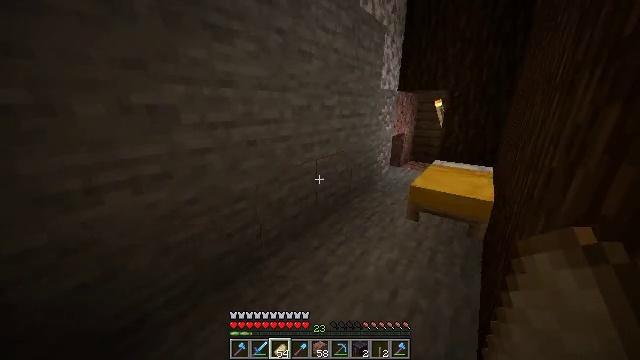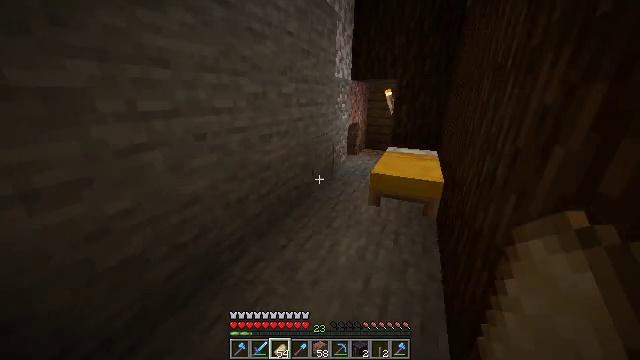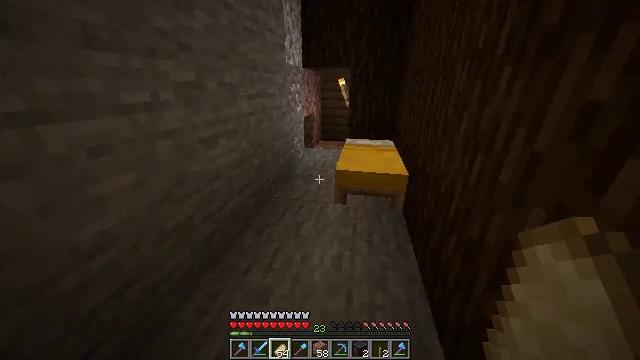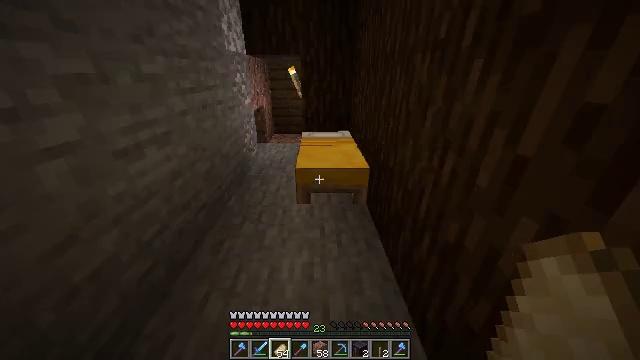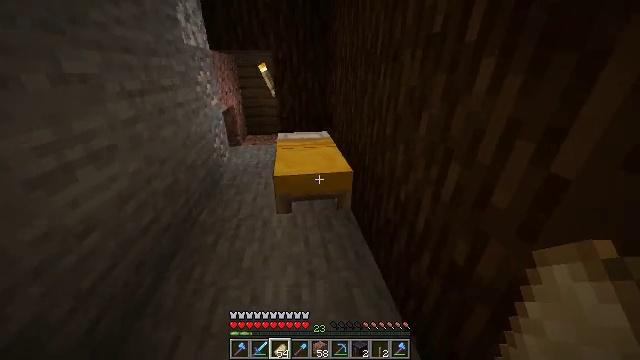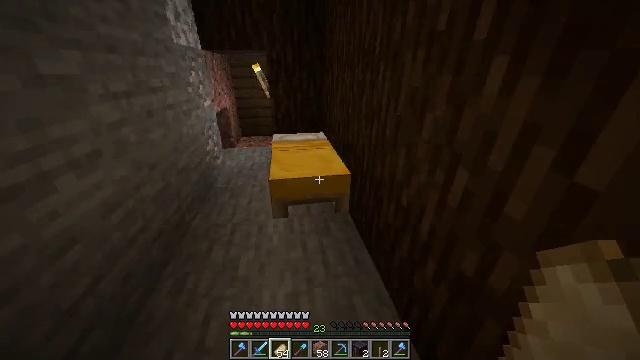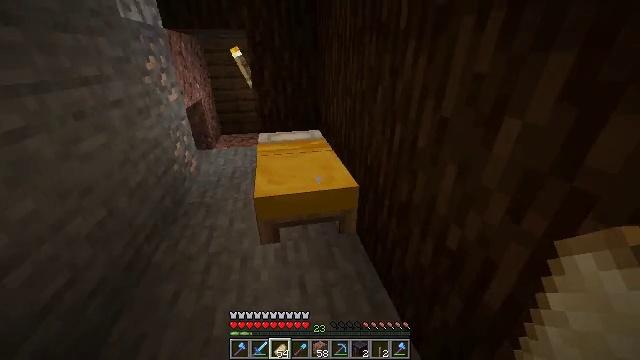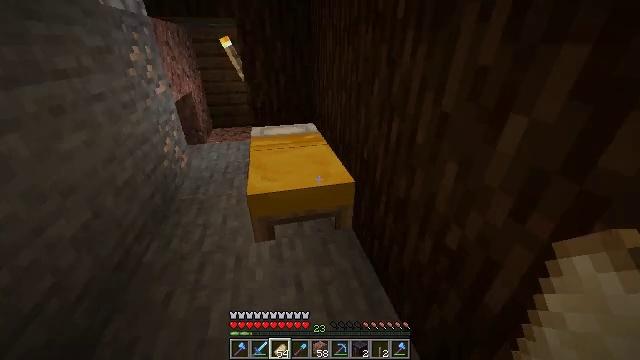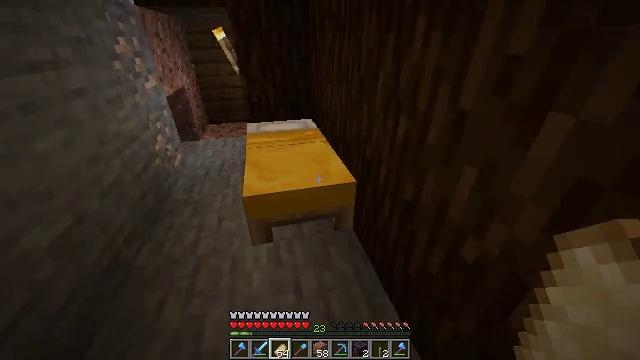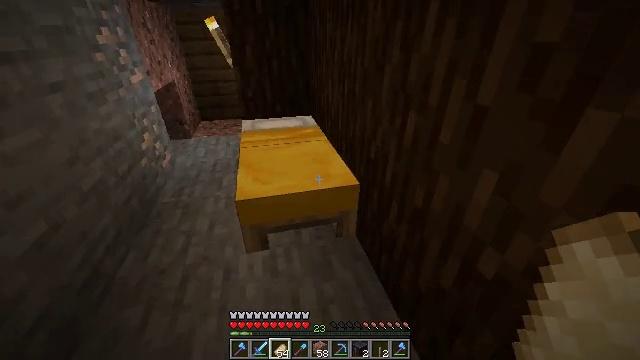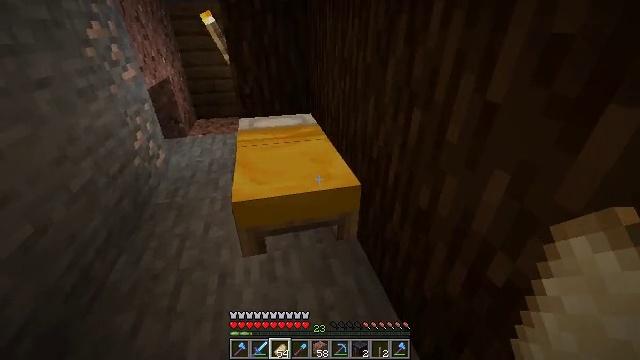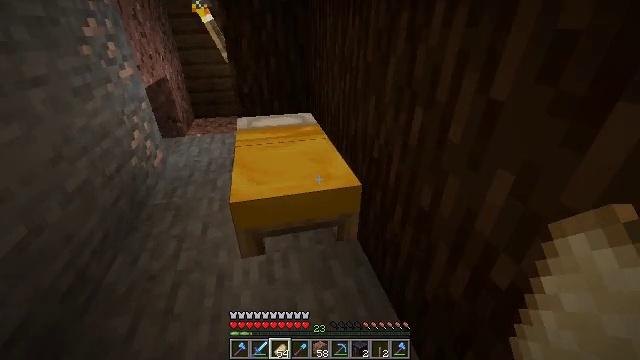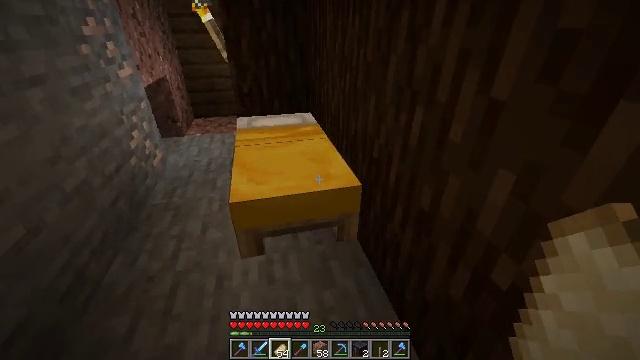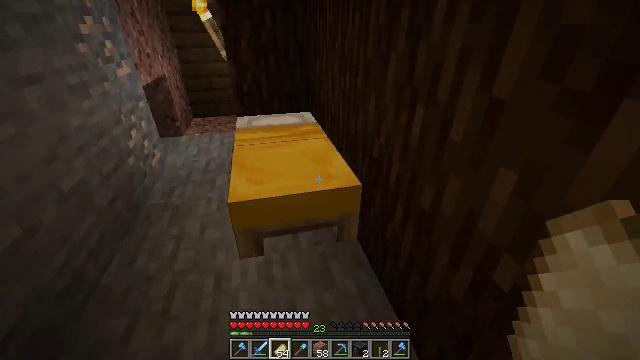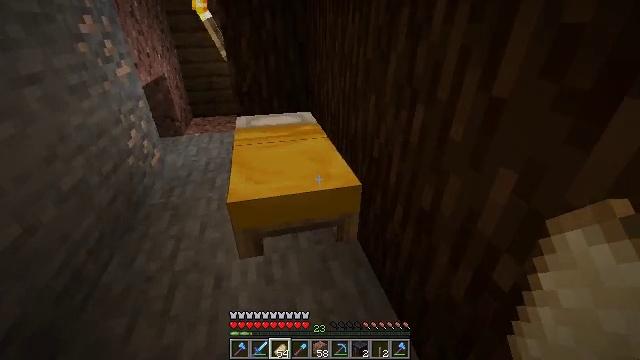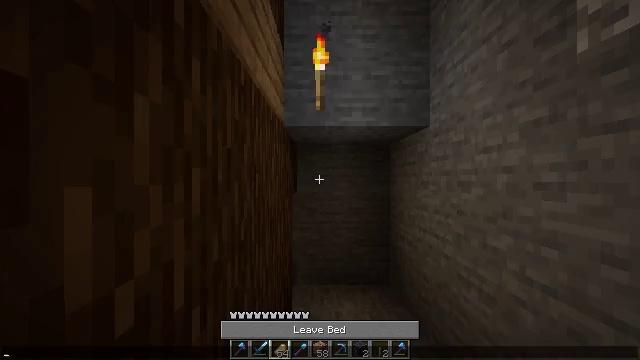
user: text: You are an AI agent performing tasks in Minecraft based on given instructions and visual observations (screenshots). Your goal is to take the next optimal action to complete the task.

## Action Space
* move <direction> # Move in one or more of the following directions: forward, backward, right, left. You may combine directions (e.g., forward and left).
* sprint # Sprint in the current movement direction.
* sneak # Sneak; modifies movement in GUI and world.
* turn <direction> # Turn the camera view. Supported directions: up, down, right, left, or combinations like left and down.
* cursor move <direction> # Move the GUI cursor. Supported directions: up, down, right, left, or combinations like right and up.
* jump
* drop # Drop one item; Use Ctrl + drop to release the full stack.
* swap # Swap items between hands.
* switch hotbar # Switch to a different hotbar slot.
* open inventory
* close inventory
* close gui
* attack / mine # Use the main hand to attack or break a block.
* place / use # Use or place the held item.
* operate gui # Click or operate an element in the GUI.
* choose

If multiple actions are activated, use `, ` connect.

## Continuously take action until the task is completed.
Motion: motion action
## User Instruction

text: Retrieve the smithing table you placed.
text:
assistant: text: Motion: move forward, turn right and down
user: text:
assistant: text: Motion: move forward, turn right and down
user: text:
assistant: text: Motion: move forward, turn right and down
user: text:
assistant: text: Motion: move forward, turn right
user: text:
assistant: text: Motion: move forward, turn right
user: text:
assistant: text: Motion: move forward, turn right and down
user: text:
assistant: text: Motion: turn right and down
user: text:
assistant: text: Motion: turn down
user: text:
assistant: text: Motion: use / place
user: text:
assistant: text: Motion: use / place
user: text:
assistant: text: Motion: use / place
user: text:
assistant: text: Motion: use / place
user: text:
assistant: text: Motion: no_op
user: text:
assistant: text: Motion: no_op
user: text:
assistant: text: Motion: no_op
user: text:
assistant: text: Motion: open gui
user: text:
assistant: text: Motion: no_op
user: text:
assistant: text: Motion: no_op
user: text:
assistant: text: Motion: no_op
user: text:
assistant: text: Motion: no_op
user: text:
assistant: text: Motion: no_op
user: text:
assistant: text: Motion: no_op
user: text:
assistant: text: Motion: no_op
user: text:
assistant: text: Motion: no_op
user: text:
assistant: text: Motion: no_op
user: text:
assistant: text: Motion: no_op
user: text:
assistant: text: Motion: no_op
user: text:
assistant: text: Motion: no_op
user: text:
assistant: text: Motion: no_op
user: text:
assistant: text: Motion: no_op